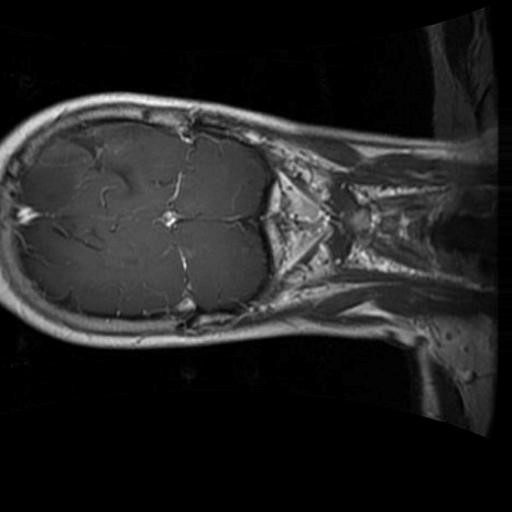
Label: brain_glioma